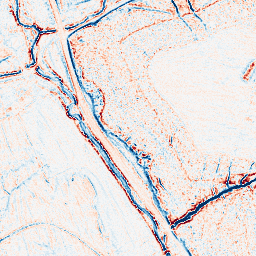
Category: edge_preserving
Decomposition family: anisotropic_diffusion
Decomposition parameters: iterations: 5
kappa: 50
gamma: 0.2
Upsampling method: bspline
Upsampling parameters: scale: 2
Upsampling scale: 2